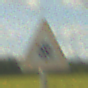
Verkehrszeichen: SchneeOderEisglaette
Umgebung: Outdoor, RoadRail
Tageszeit: Midday
Wetter: PartlyCloudy
Licht: Natural
Jahreszeit: NotSpecified
Kontrast: HighContrast